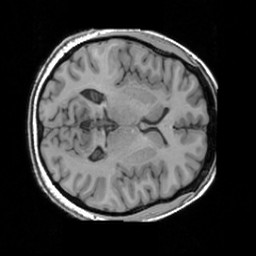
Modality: T1w
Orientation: axial
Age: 33
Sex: female
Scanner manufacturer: siemens
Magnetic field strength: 3 T
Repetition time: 1.63 s
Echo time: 0.00311 s